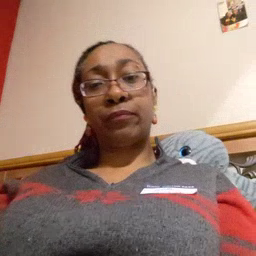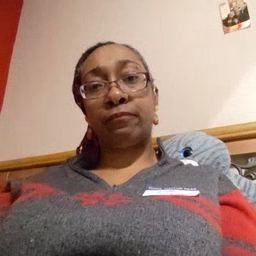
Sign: before